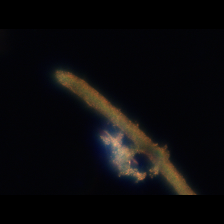
Taxon: Guinardia
Group: Diatoms